Question: '''
<asp:HyperLink ID="TestHyperLink" runat="server"></asp:HyperLink>
'''
I am having the above hyperlink. I am just setting the text with below code:
'''
string textFromUser = "This is test's.";
string encodedText=HttpUtility.HtmlEncode(textFromUser);
TestHyperLink.Text = encodedText;
TestHyperLink.ToolTip = encodedText;
'''
The issue is that text of hyperlink is coming correct but tooltip is showing encoded characters.

How can I make tooltip appear in the same way as text is?
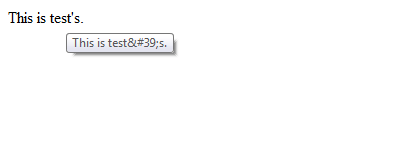
Answer: You're seeing that problem because the attribute value is being encoded twice.
1. The ' character is encoded into ';
2. The & character is encoded into &.
Finally the output is sent to the browser as 'title="This is test"s."'. Since the attribute value is already being encoded by default, you can safely set the 'Tooltip' property to the raw text and encode only the text for the 'Text' property.
In this case the attribute encoding is performed by default, but 'HtmlEncode' in .NET versions before 4.0 did not encode the ''' character. See <URL>.
: I did some googling and found out this interesting reference (<URL> that may be outdated but at least for this specific case the documented behavior is the one you got.